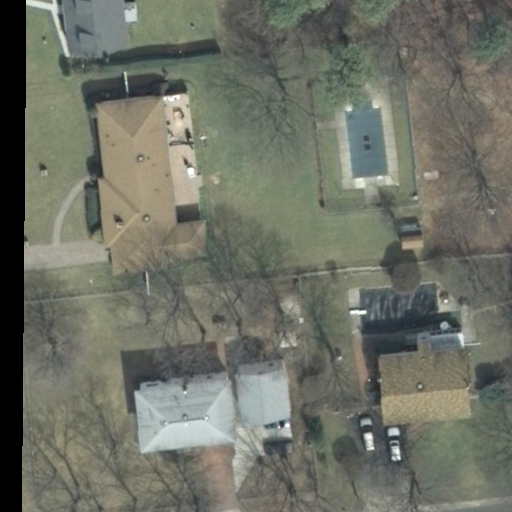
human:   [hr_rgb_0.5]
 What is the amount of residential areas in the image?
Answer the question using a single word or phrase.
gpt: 1

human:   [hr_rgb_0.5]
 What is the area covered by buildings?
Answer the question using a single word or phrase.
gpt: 1234m2

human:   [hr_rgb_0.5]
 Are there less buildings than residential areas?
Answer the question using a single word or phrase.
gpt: no

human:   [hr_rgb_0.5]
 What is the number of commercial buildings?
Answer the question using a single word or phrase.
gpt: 0

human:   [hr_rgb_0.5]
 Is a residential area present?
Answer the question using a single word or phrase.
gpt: yes

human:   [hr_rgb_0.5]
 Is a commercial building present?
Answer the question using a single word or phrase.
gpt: no

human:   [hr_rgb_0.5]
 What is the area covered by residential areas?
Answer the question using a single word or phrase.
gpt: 10611m2

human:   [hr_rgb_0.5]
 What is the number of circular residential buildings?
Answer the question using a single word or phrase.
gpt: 0

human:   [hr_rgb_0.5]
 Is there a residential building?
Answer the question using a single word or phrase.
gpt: yes

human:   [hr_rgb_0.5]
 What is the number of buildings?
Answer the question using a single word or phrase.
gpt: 6

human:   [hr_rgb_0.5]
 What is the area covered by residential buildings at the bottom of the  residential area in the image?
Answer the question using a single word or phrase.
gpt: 0m2

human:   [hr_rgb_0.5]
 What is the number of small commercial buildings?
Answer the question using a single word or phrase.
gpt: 0

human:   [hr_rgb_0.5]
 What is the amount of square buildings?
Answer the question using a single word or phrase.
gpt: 0

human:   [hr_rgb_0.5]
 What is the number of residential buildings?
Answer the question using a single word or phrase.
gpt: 5

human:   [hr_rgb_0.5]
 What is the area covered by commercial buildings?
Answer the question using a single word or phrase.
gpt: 0m2

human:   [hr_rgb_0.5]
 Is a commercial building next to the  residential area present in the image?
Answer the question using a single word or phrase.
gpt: no

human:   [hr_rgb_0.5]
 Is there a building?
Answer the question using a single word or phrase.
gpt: yes

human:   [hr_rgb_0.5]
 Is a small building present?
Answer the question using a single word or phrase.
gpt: yes

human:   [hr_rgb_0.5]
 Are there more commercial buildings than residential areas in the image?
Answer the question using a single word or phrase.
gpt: no

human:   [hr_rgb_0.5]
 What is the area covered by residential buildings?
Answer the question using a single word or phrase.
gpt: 1231m2

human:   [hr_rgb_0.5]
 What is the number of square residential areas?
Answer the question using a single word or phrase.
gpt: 0

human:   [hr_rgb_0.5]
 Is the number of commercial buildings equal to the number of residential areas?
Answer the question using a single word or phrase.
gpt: no

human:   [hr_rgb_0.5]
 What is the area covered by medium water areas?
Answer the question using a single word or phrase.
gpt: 0m2

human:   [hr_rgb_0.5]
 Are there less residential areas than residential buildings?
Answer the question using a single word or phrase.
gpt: yes

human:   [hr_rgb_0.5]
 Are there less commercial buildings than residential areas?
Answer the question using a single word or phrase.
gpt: yes

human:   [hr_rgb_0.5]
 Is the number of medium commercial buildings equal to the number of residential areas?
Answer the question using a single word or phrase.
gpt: no

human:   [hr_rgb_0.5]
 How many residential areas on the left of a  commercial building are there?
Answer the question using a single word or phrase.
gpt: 0

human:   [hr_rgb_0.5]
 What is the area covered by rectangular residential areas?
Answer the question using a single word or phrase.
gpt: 10611m2

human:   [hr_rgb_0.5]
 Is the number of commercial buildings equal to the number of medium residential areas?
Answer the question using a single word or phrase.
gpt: yes

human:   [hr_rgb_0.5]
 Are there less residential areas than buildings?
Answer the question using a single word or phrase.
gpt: yes

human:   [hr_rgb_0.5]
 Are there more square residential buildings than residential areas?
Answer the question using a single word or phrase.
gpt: no

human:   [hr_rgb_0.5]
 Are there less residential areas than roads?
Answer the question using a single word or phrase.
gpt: no

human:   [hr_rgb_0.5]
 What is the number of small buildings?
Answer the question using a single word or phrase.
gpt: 1

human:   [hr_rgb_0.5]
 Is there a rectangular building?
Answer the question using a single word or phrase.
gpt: yes

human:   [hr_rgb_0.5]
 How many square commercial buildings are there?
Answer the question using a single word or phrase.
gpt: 0

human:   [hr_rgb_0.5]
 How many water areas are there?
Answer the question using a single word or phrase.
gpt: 0

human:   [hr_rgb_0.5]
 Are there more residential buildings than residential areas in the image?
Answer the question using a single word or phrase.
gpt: yes

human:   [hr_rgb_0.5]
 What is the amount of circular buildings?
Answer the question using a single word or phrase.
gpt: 0

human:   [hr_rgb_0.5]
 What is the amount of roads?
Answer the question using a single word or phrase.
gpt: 0

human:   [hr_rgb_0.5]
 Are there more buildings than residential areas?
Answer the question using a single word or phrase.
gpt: yes

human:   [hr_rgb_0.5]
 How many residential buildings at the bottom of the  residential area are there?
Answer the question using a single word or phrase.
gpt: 0

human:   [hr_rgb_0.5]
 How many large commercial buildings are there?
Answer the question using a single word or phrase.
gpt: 0

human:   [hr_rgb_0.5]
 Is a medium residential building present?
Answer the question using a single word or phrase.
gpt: yes

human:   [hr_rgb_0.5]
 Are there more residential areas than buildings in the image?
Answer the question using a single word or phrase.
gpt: no

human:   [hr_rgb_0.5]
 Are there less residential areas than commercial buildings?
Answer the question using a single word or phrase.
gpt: no

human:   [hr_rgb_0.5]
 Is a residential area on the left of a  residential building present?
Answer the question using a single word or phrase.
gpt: no

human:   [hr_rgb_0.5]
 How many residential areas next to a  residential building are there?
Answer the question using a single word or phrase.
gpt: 1

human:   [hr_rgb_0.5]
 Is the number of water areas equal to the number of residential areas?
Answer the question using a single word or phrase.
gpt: no

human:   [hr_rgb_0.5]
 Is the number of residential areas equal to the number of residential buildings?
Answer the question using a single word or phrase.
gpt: no

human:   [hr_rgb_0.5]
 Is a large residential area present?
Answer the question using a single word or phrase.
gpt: yes

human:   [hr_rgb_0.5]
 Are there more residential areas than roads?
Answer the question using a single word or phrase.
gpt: yes

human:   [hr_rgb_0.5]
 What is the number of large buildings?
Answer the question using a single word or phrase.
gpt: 1

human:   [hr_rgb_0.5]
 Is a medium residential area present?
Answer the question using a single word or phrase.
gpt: no

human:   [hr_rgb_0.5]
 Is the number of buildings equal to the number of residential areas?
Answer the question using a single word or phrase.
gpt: no

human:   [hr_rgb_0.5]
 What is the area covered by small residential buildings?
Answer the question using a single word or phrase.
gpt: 0m2

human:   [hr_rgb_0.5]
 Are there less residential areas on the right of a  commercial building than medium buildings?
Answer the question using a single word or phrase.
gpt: yes

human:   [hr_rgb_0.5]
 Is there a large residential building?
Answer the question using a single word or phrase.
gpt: yes

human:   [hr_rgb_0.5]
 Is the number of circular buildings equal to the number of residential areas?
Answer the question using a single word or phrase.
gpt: no

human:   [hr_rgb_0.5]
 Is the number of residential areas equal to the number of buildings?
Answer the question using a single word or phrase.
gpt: no

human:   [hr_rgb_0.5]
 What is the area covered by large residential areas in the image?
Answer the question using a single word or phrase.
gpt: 10611m2

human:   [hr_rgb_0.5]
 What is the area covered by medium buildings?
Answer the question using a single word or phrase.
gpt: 694m2

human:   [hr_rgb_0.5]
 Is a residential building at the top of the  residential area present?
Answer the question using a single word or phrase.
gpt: yes

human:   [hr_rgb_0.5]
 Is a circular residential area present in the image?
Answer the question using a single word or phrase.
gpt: no

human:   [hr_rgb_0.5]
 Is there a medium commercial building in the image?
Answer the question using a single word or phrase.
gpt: no